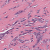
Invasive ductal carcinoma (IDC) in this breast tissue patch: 1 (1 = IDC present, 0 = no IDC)